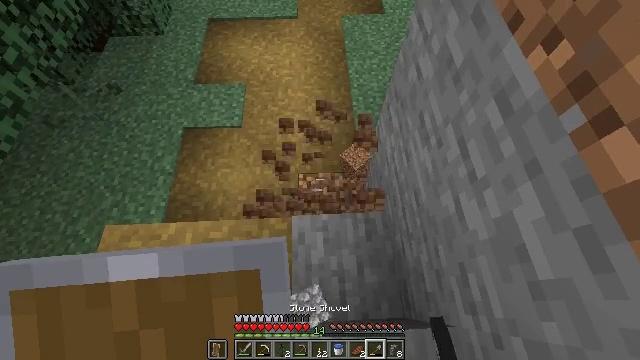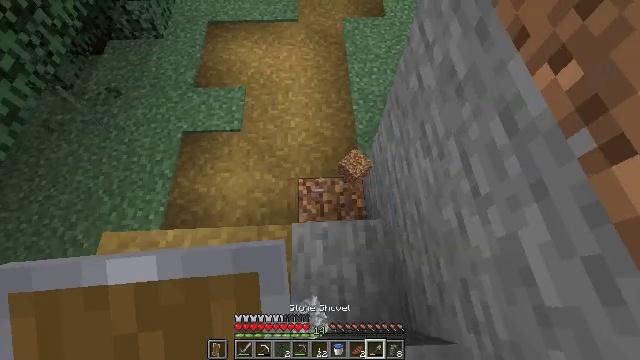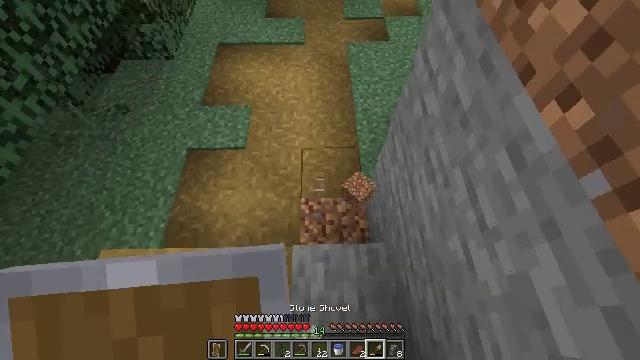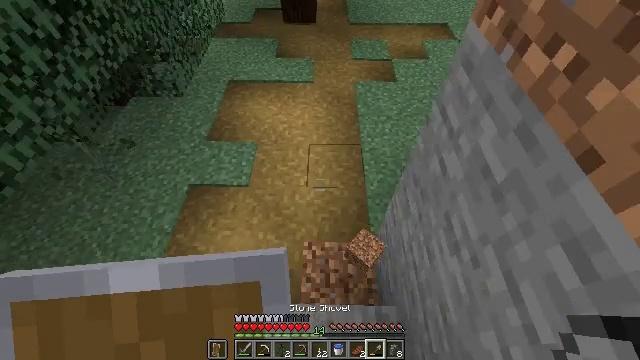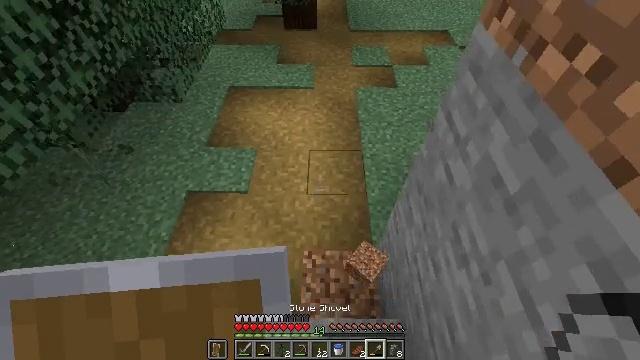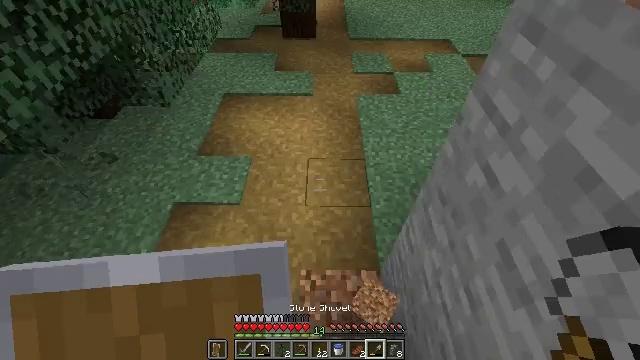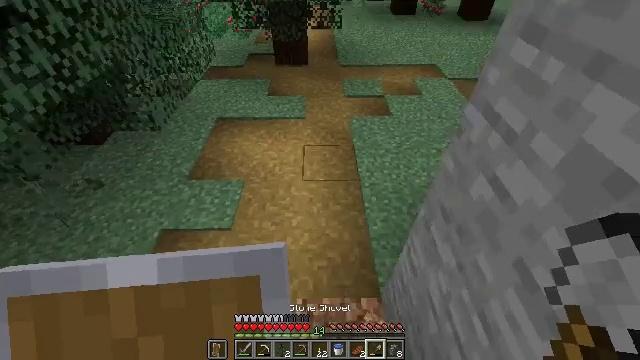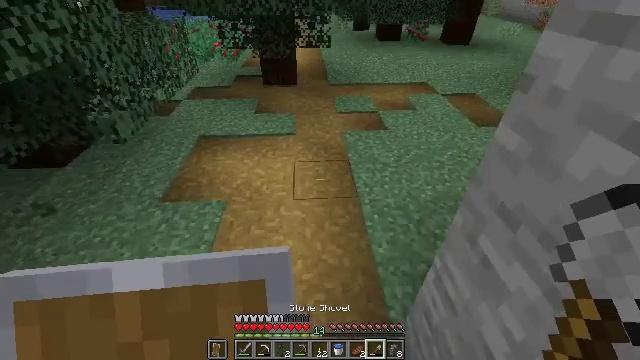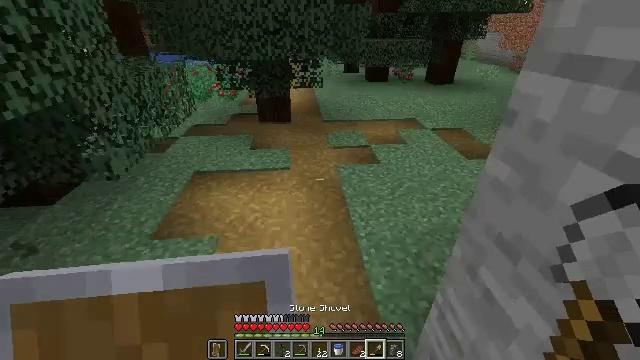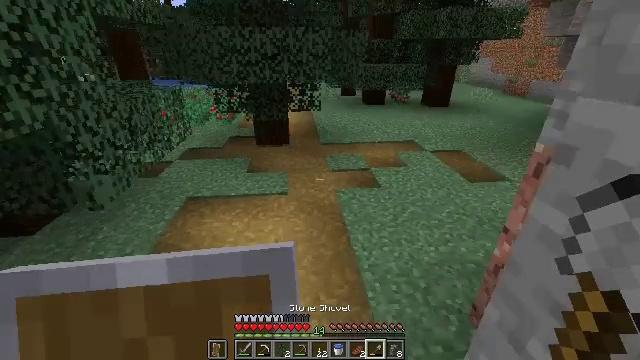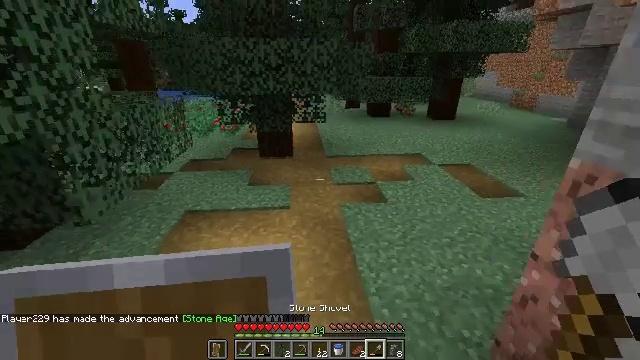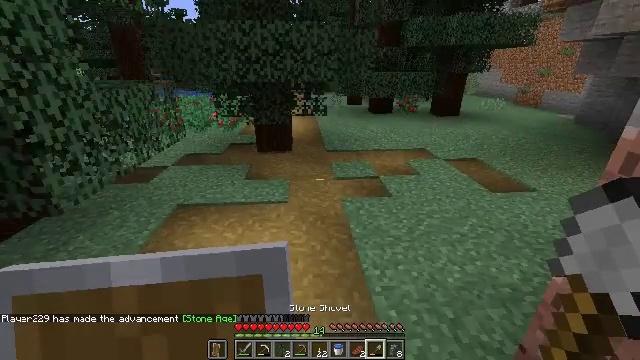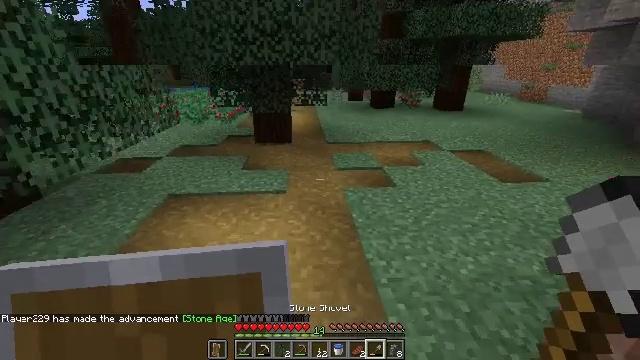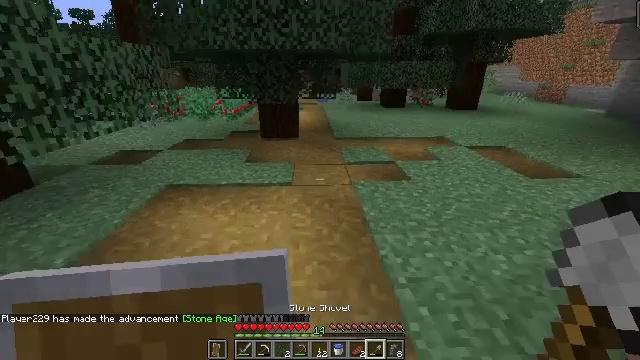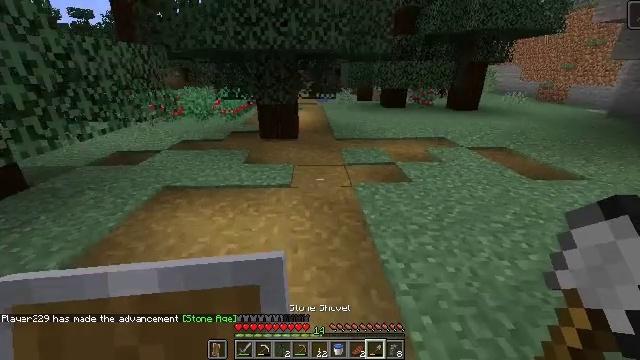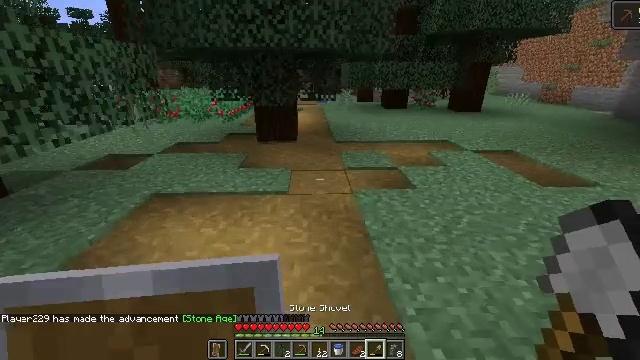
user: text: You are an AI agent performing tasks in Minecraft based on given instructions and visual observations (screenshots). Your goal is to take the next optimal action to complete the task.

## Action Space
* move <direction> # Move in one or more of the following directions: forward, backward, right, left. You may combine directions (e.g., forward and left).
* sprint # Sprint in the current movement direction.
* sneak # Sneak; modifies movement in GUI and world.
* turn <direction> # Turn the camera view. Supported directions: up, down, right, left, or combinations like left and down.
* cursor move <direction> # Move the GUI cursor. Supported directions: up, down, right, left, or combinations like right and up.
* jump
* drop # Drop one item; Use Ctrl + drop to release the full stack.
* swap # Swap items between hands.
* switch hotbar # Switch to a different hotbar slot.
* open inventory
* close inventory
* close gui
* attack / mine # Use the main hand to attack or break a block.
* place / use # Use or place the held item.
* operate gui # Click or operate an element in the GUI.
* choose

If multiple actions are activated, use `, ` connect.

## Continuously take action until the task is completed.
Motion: motion action
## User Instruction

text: Harvest some fern.
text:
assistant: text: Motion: move forward
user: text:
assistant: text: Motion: move forward, turn left and up
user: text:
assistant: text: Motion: move forward, turn left and up
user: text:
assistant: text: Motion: move forward, turn up
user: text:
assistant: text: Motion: move forward, turn up
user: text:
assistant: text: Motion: move forward, turn right and up
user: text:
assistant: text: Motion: move forward, turn right and up
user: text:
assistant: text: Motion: move forward, turn right and up
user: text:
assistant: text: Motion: move forward, turn up
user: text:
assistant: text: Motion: move forward, turn left and up
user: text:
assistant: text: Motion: move forward
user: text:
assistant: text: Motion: move forward
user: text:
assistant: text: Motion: move forward, turn left and up
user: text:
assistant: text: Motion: move forward
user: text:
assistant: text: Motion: move forward
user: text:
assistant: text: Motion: move forward, turn up
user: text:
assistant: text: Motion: move forward, turn right and up
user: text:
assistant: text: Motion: move forward, turn left and up
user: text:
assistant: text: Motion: move forward, turn right
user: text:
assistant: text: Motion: move forward and move left, turn right and up
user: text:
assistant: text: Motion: move forward and move left, turn right and up
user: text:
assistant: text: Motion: move left, turn right and up
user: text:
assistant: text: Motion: move left
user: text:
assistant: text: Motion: move back and move left
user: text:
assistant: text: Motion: move back and move left
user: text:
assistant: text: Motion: move back, turn right and up
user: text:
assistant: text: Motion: move back, turn right and up
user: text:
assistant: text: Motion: move back, turn right
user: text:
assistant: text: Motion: move back, turn right and down
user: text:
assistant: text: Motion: turn right and down